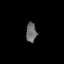
Tissue: lung
Cell type: Epithelial cells
Senescence score: 0.2284
Nuclear area (px): 205
Mean DAPI intensity: 106.205